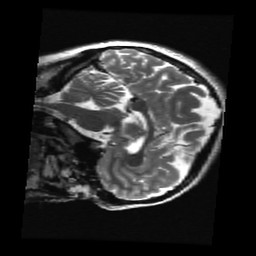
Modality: T2w
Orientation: sagittal
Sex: female
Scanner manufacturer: ge
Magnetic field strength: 3 T
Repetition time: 5 s
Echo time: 0.1006 s